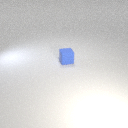
small blue rubber cube